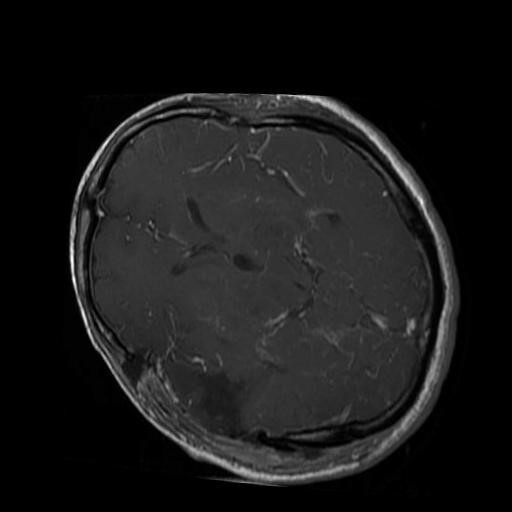
Label: brain_glioma